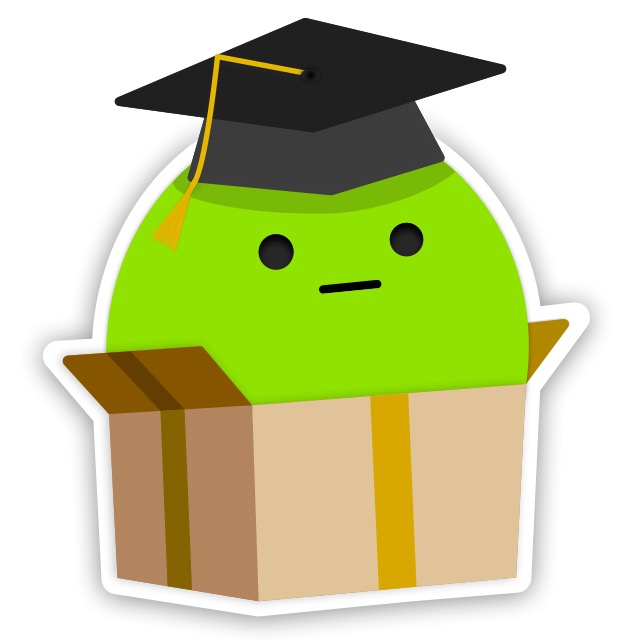
Label: green